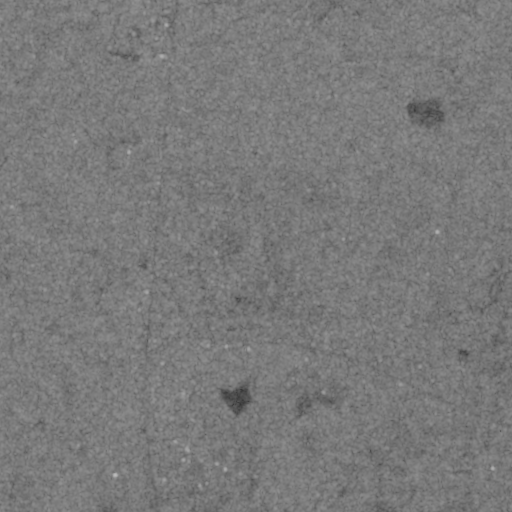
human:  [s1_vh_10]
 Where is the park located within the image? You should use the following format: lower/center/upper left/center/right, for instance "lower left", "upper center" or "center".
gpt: The park is located in the center of the image.
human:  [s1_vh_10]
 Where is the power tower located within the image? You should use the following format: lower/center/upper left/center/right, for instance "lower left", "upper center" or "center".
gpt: The power tower is located in the left of the image.
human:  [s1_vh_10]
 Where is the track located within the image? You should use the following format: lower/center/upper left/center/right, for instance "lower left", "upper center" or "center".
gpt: The track is located in the center of the image.
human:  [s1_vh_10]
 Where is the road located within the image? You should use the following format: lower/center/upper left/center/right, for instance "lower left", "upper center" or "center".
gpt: There is no road in the image.

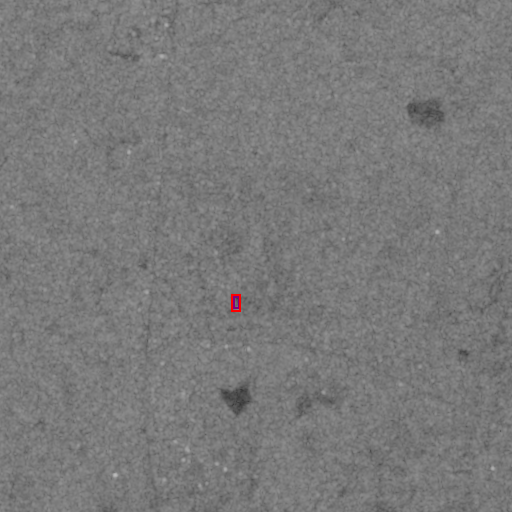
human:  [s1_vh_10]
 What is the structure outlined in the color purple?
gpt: The structure outlined in purple is a park.
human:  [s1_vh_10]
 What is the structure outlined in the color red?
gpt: The structure outlined in red is a track.
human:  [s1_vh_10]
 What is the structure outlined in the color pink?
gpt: There is no pink outline.